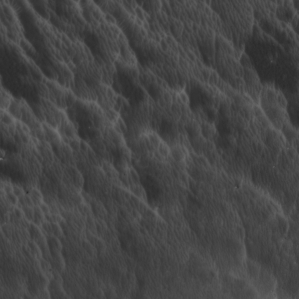
Label: non_frost